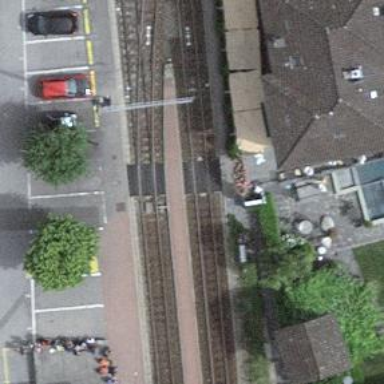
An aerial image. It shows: Railway crossing.